Interaction volume radius: 5 \u00c5
Interaction volume height: 25 \u00c5
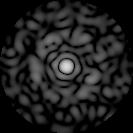
Disorder parameter: 0.8031